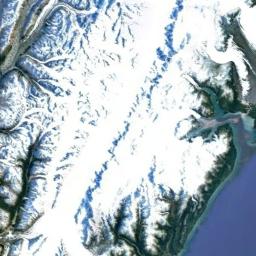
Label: snowberg